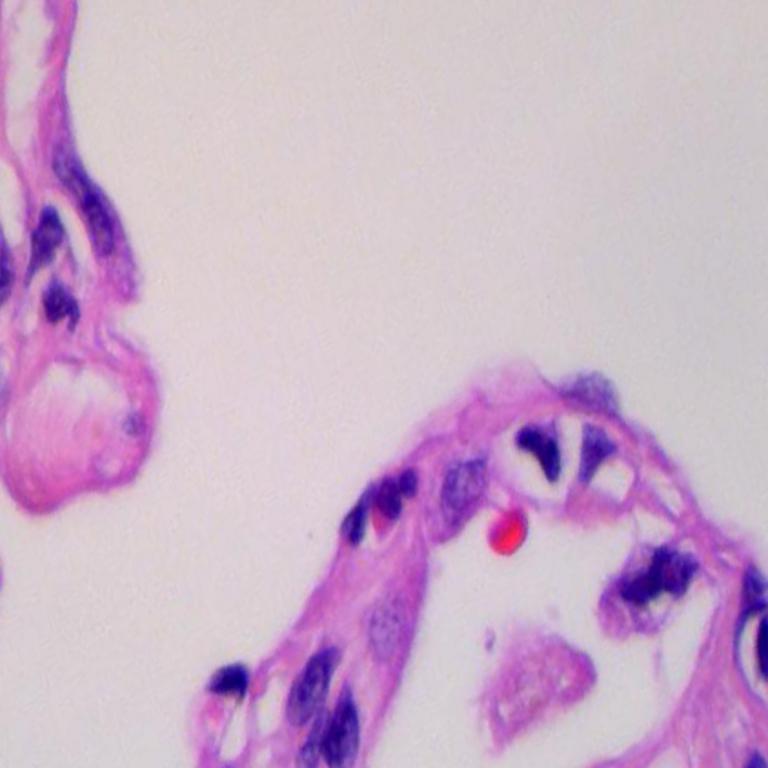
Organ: lung
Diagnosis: benign